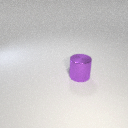
large purple metal cylinder